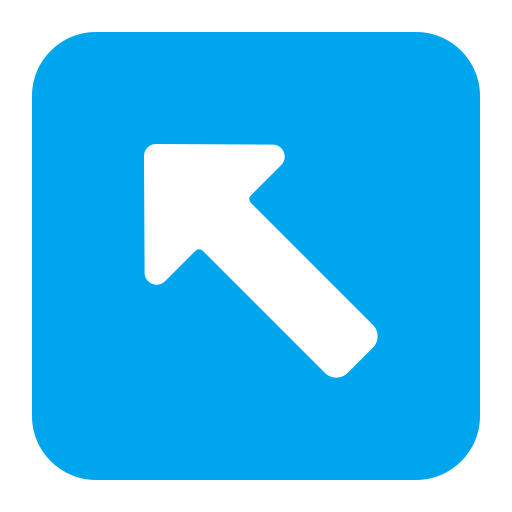
up left arrow flat